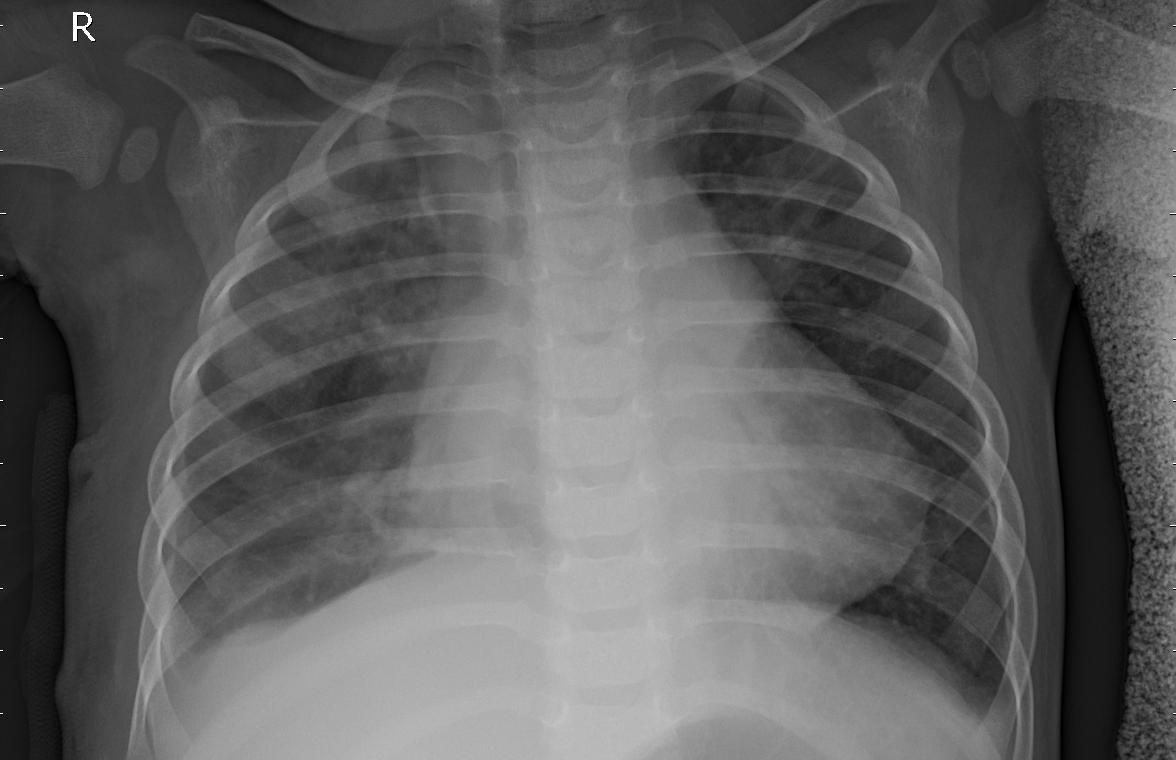
Diagnosis: PNEUMONIA